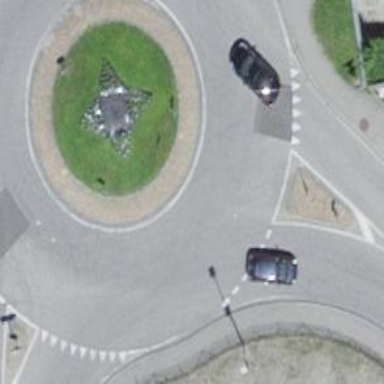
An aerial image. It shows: Tertiary road leading to roundabout.